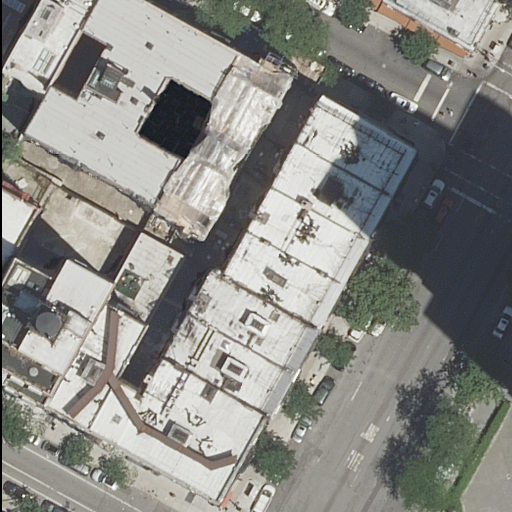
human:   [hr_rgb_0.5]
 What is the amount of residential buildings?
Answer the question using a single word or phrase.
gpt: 15

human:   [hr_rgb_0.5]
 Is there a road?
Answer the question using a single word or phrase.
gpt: yes

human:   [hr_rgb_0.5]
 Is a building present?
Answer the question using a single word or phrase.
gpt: yes

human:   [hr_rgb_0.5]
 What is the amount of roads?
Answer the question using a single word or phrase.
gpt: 9

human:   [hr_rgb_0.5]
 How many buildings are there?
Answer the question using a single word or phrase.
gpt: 15

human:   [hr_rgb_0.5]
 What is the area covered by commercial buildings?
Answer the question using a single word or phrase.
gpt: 0m2

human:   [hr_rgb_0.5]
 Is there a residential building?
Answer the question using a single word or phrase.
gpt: yes

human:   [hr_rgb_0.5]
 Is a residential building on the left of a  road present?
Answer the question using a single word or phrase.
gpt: yes

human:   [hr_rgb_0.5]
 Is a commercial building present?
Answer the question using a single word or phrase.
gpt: no

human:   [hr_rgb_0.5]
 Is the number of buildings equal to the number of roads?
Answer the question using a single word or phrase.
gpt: no

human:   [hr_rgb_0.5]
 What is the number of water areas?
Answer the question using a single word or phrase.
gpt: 0

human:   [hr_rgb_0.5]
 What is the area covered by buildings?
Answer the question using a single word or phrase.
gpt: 4312m2

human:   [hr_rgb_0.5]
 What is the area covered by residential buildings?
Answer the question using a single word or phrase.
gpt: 4312m2

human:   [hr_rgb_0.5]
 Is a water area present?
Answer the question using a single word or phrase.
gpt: no

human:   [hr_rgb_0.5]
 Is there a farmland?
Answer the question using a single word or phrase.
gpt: no

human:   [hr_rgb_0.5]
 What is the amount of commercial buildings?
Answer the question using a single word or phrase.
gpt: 0

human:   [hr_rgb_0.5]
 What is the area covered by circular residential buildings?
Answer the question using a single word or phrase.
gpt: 0m2

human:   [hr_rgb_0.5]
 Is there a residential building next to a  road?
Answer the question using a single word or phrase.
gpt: yes

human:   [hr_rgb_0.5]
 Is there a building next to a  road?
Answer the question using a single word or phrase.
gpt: yes

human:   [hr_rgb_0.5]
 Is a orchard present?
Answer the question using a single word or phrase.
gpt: no

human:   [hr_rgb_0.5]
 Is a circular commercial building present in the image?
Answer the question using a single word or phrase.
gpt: no

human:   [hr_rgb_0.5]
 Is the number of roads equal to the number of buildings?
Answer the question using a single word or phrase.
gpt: no

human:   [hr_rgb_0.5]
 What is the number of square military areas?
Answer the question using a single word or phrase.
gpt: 0

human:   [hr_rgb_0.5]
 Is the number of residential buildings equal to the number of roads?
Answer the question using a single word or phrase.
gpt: no

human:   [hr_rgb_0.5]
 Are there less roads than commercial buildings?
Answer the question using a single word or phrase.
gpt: no

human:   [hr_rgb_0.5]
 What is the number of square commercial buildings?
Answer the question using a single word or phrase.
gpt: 0

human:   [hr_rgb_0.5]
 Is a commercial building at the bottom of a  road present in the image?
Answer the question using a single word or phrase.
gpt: no

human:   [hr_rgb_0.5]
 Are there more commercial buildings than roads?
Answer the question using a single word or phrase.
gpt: no

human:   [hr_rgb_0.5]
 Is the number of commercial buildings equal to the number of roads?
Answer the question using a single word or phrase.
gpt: no

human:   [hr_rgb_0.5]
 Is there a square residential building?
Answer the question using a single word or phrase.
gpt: no

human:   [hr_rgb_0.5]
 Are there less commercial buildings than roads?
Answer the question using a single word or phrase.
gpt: yes

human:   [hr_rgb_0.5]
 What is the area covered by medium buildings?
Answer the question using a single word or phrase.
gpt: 2465m2

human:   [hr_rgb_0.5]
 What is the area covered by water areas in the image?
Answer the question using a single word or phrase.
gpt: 0m2

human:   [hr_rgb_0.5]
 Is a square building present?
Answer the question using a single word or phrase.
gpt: no

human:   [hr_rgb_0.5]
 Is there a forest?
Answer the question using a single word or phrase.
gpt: no

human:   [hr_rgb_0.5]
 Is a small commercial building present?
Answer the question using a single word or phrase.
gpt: no

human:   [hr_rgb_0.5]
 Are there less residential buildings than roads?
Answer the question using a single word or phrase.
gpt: no

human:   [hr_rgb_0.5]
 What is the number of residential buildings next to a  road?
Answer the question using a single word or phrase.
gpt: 15

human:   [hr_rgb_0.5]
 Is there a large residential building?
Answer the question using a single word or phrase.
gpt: yes

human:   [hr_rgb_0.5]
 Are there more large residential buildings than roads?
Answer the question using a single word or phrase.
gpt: no

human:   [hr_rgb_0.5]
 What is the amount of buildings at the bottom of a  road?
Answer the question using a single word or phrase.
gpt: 10

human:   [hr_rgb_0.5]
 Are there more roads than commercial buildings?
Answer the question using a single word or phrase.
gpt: yes

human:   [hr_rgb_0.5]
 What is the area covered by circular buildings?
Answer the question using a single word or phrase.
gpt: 0m2

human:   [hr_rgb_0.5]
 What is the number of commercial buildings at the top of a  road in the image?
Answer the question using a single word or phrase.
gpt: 0

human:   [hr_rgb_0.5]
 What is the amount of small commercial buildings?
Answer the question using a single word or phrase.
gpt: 0

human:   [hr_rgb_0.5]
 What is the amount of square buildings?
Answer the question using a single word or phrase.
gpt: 0

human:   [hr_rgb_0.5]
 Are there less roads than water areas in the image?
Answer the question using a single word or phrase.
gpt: no

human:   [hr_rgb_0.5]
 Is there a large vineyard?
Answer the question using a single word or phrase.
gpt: no

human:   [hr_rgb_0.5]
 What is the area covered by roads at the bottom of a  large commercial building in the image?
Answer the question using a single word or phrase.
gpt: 0m2

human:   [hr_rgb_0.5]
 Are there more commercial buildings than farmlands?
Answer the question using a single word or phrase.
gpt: no

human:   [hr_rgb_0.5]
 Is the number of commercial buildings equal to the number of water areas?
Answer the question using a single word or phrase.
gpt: yes

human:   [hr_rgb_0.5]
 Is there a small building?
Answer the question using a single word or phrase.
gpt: yes

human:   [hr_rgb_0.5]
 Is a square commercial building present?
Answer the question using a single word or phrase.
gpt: no

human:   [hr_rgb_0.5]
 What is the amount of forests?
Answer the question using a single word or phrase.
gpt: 0

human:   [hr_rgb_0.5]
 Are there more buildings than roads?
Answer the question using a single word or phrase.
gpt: yes

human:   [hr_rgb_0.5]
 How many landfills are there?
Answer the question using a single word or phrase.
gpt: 0

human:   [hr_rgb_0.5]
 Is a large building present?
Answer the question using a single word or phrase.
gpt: yes

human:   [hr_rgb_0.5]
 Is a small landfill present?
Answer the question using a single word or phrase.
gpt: no

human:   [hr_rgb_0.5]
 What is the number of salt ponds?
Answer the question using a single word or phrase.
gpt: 0

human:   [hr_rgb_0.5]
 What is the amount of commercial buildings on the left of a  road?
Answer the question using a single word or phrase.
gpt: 0

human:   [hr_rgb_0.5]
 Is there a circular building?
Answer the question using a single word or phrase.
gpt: no

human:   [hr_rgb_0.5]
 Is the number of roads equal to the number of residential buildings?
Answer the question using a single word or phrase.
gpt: no

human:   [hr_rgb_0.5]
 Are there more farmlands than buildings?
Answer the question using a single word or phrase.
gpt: no

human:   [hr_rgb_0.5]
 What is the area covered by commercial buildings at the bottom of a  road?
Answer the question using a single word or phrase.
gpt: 0m2